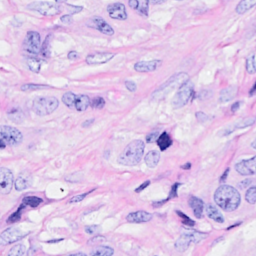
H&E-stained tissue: Breast